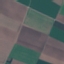
Land use / land cover class: AnnualCrop